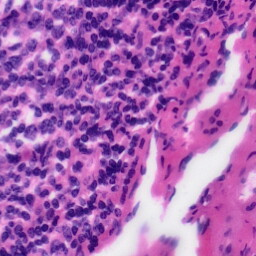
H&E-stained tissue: Tonsil